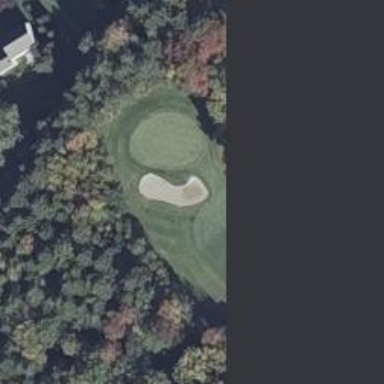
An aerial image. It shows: Golf hole.